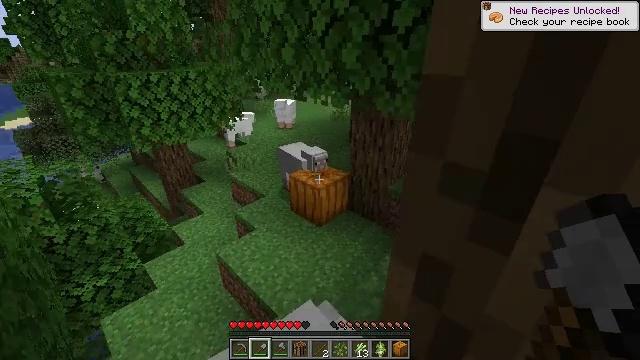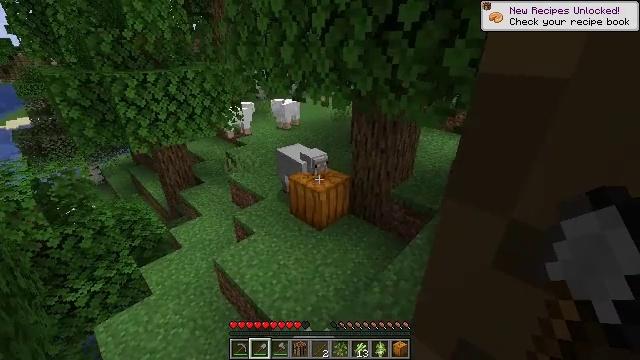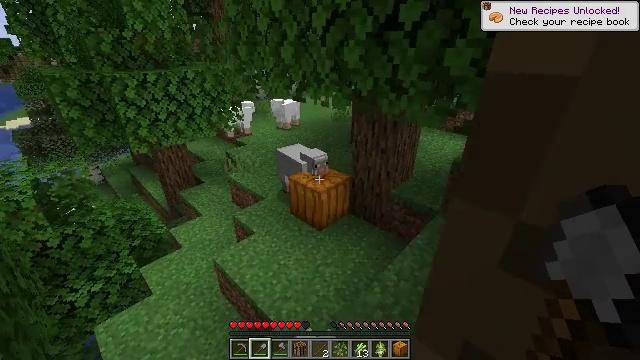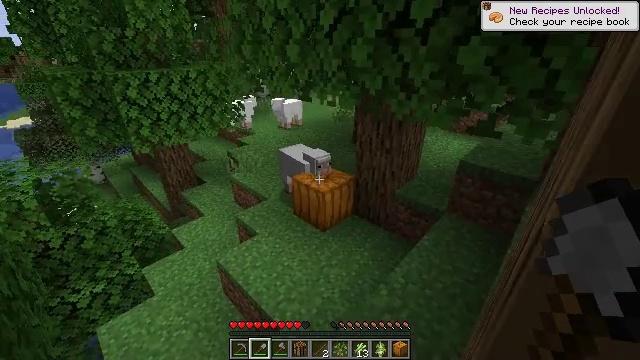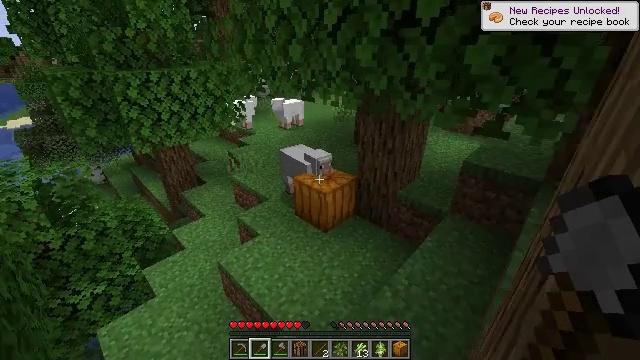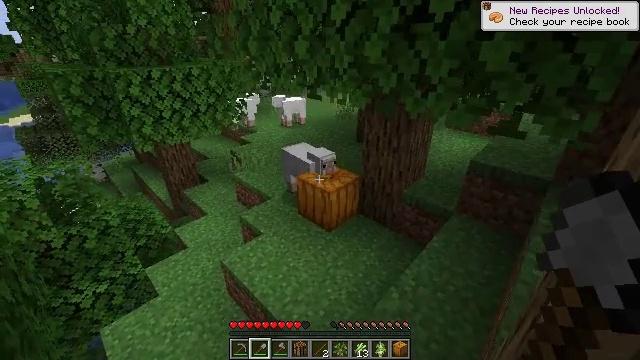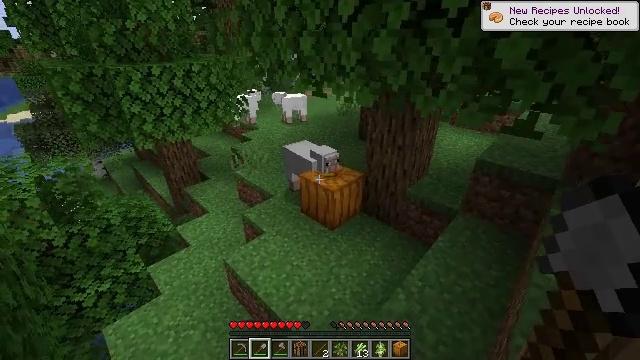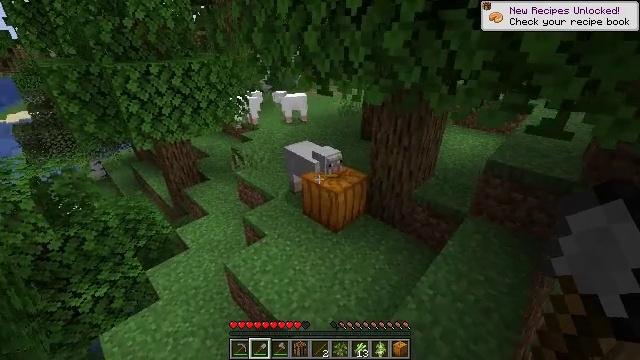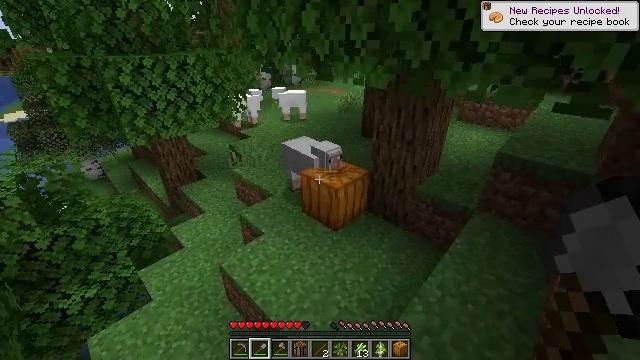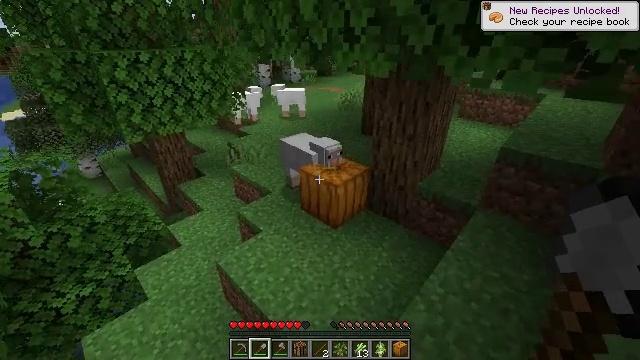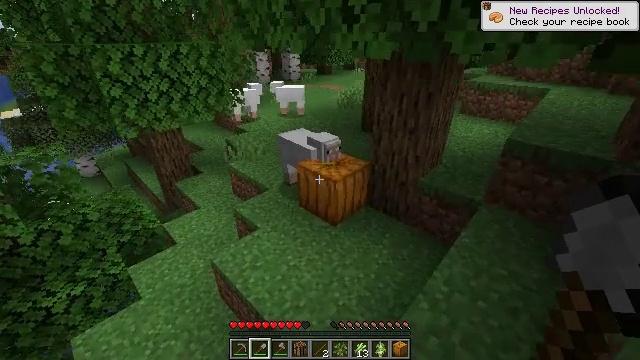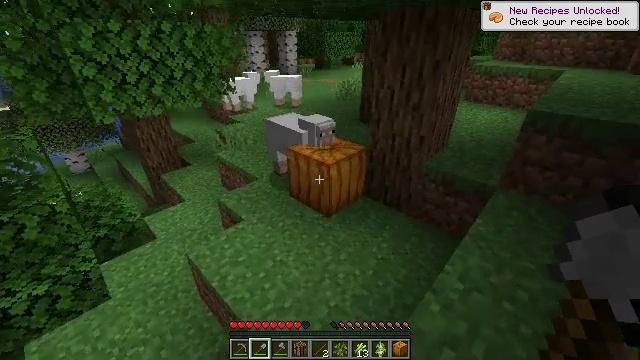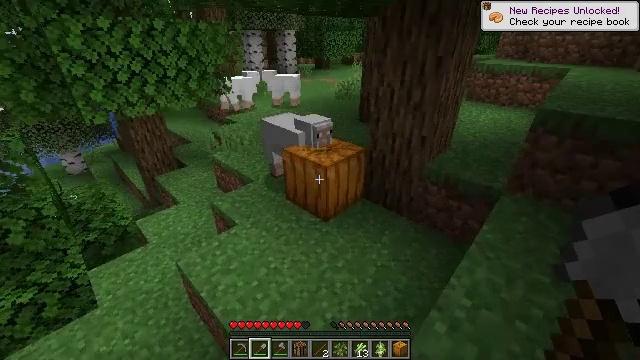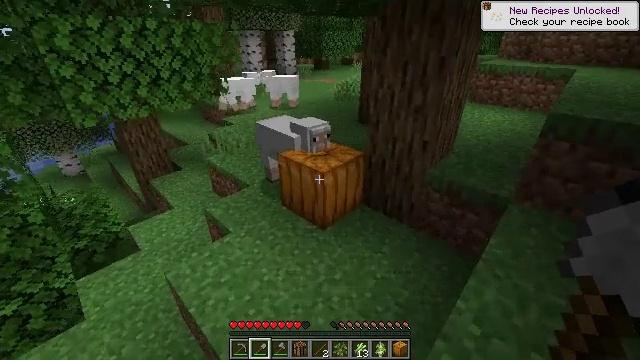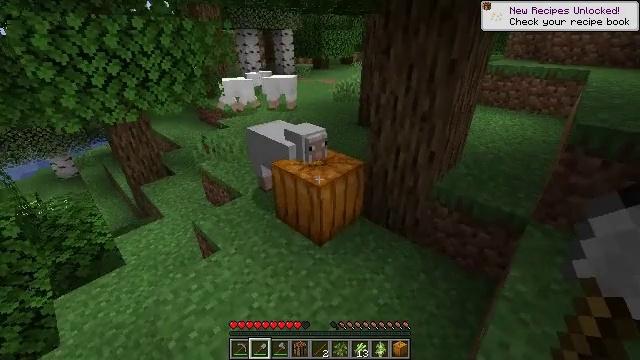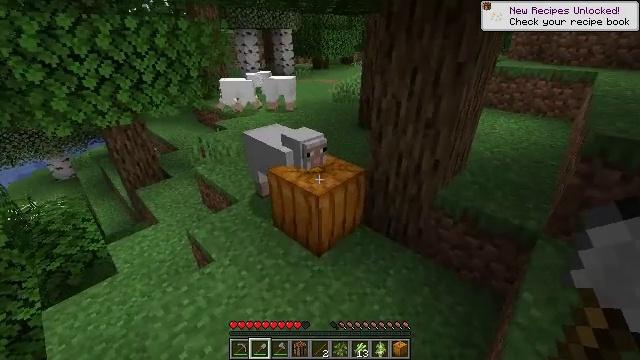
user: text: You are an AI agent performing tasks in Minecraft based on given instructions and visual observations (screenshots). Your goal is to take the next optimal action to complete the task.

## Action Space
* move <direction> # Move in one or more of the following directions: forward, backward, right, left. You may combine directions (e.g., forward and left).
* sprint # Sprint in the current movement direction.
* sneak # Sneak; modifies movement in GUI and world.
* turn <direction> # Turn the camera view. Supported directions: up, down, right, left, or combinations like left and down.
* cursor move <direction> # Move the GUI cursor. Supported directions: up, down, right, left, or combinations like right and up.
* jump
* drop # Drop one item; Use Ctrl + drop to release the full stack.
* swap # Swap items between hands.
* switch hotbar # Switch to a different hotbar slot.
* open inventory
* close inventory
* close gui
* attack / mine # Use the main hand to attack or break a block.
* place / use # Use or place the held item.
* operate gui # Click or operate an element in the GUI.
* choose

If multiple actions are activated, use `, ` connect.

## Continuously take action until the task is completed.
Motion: motion action
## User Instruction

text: Mine the pumpkin from the ground.
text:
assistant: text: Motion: move forward
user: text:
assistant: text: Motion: move forward
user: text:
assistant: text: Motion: move forward
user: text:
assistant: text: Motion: move forward
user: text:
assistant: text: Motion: move forward
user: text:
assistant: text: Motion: move forward
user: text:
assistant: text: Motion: move forward
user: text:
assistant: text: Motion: move forward
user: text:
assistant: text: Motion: move forward
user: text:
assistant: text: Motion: move forward
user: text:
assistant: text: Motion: move forward
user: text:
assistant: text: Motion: move forward
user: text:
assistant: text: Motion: move forward
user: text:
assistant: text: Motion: move forward
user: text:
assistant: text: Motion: move forward
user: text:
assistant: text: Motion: move forward
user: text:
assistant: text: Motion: move forward, turn right and up
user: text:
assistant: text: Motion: move forward
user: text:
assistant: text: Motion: move forward
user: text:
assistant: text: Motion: move forward, turn down
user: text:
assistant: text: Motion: turn left and down
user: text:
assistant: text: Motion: turn left and down
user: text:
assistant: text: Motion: turn left and down
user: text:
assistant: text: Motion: attack / mine
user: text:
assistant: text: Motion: attack / mine
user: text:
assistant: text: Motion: attack / mine
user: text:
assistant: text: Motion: attack / mine
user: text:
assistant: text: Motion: attack / mine
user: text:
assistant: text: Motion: attack / mine
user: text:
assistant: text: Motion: attack / mine